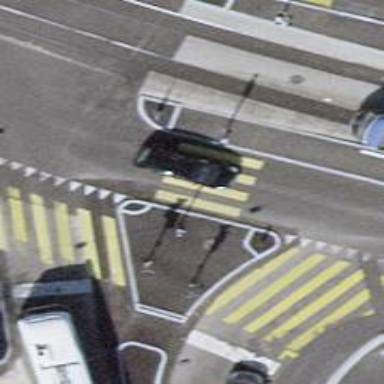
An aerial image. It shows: Crossing with zebra traffic signals.